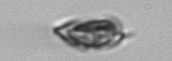
Label: Prorocentrum_triestinum